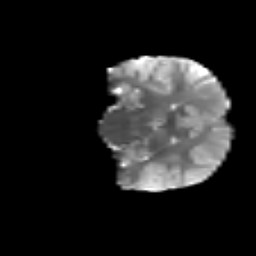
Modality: T2w
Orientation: coronal
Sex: male
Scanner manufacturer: siemens
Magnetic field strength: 3 T
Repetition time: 5 s
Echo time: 0.071 s